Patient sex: M
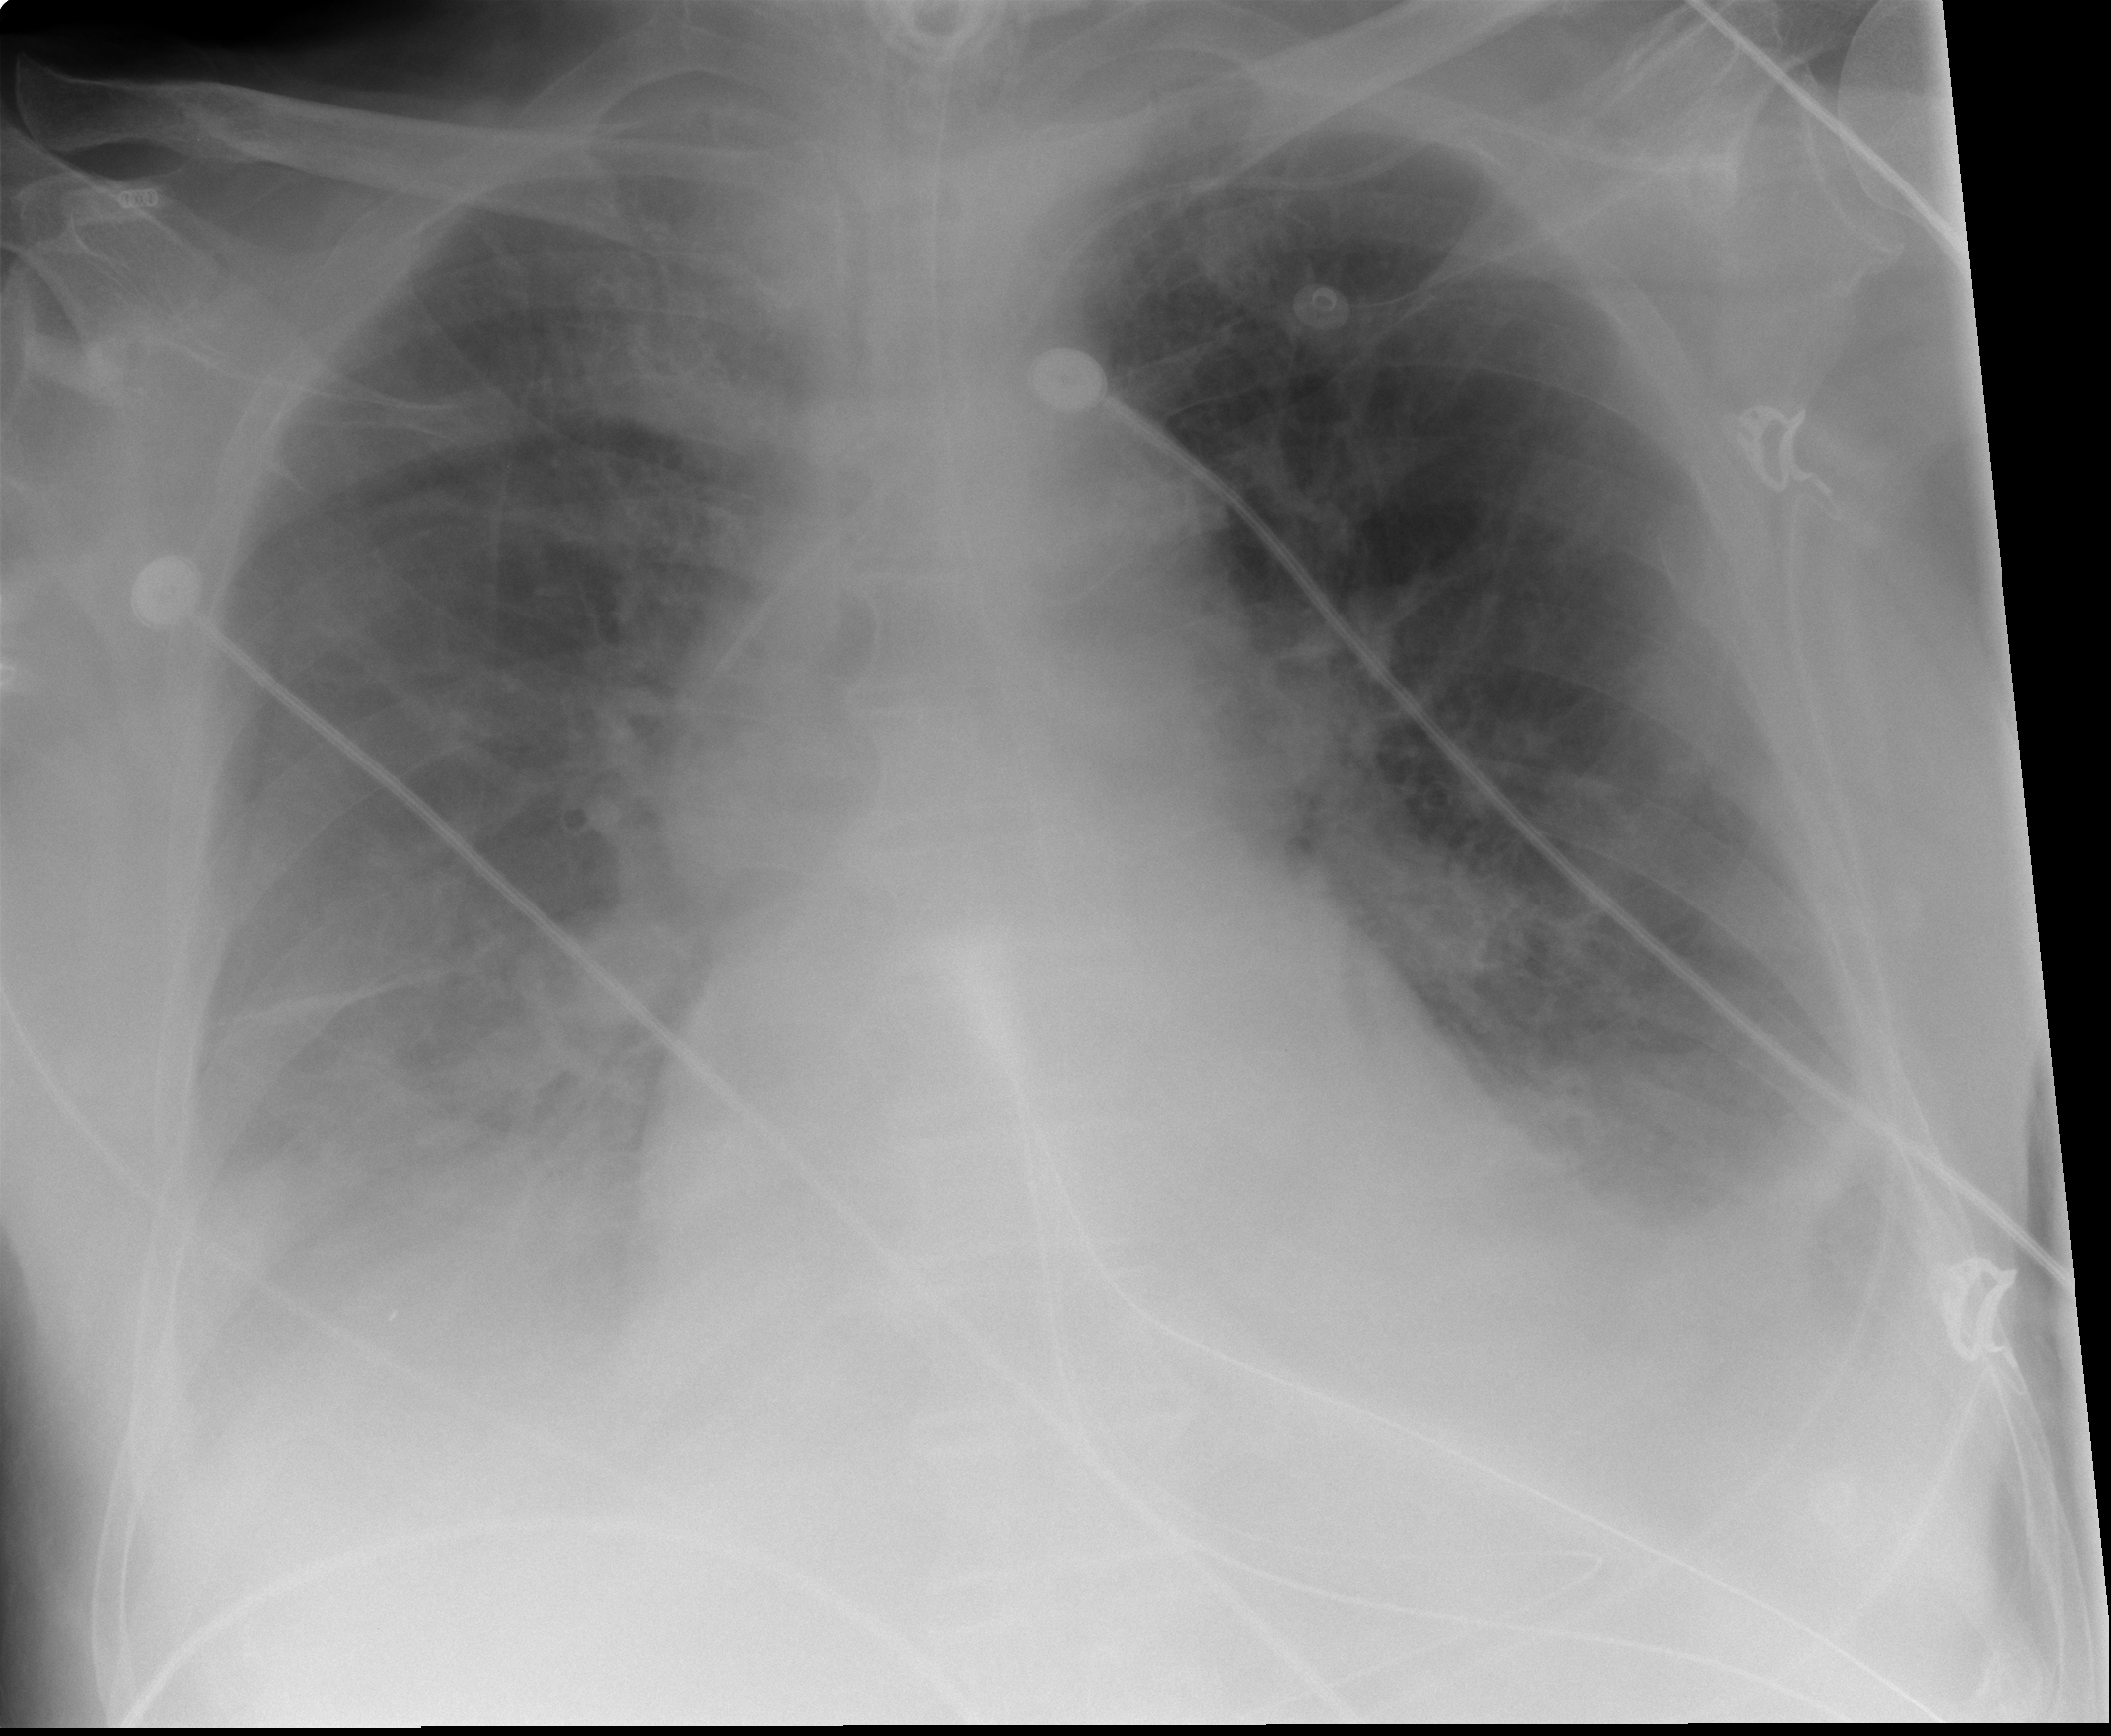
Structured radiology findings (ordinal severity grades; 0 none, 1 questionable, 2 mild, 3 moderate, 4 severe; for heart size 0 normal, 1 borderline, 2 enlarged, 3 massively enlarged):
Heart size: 1
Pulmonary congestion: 1
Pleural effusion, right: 3
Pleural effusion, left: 3
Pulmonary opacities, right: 3
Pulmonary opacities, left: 3
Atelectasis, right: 3
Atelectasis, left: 3